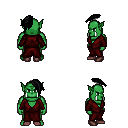
a pixel art fantasy rpg character, male body template, orc, green skin, red robe, gold greaves, black long mohawk hairstyle, maroon shoes, four views (front, back, left, right), 2x2 character sprite sheet, small pixel art, hard edges, no anti-aliasing